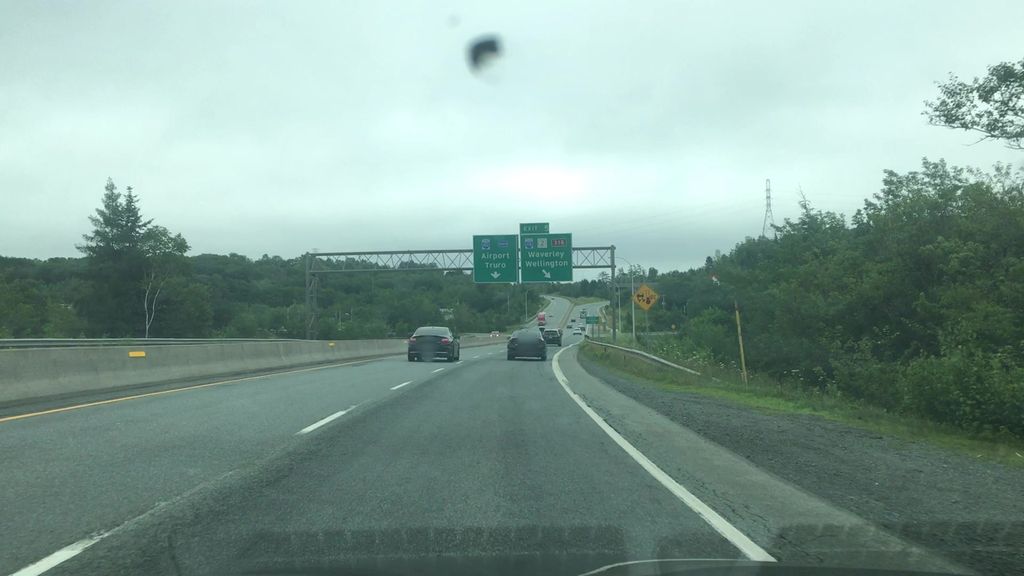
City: halifax